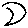
Label: moon